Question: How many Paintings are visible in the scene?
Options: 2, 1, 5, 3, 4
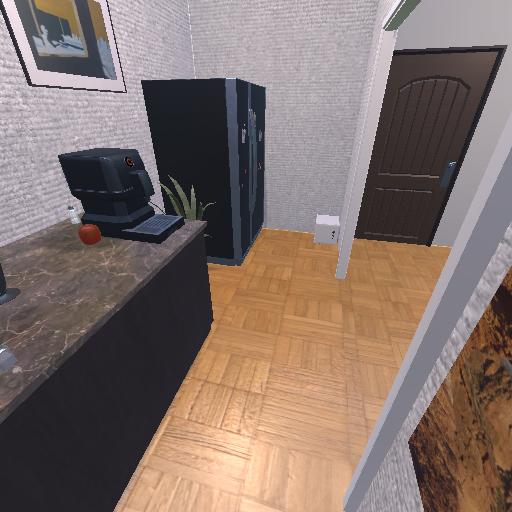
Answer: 2